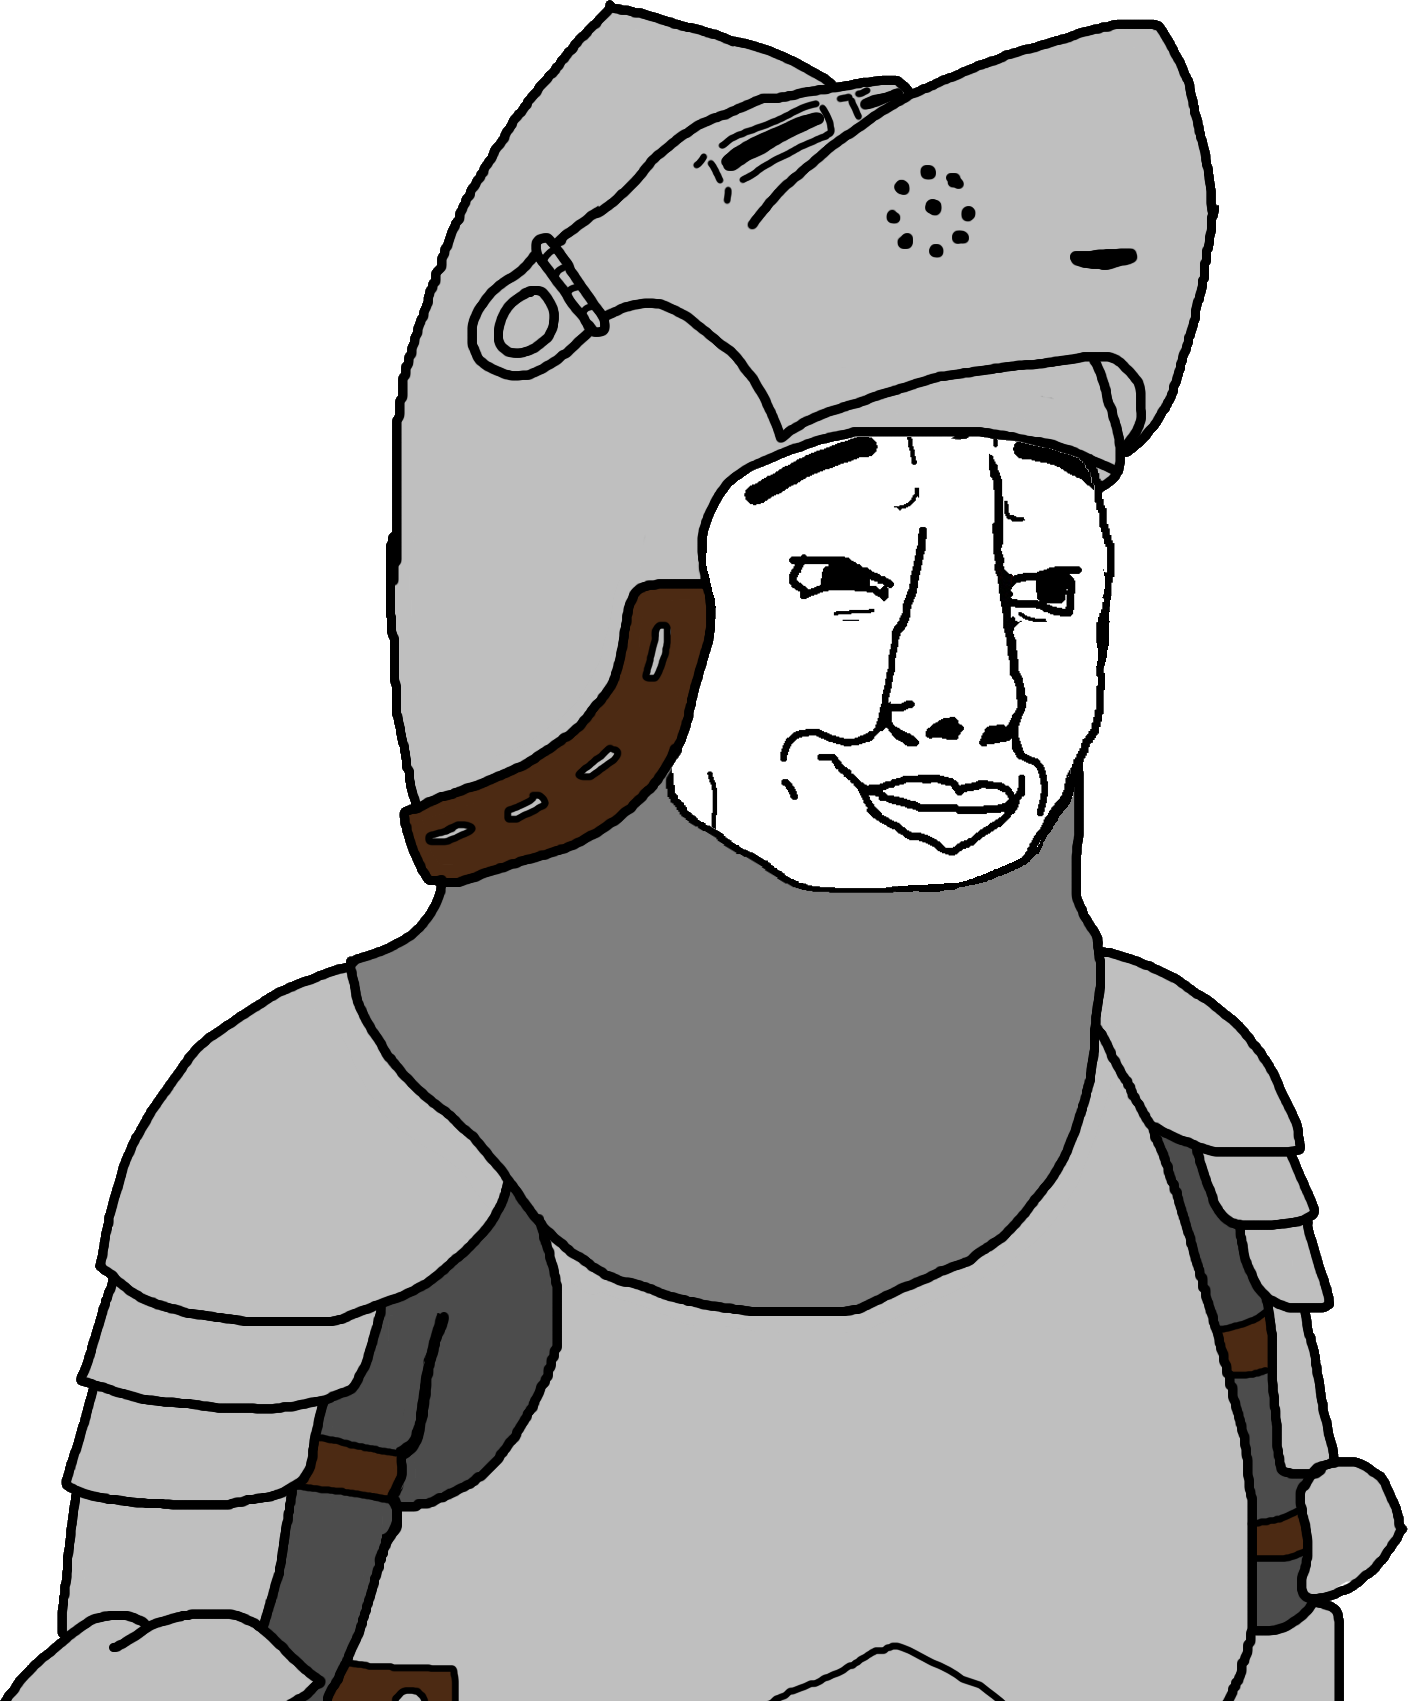
Label: 5_Poljak